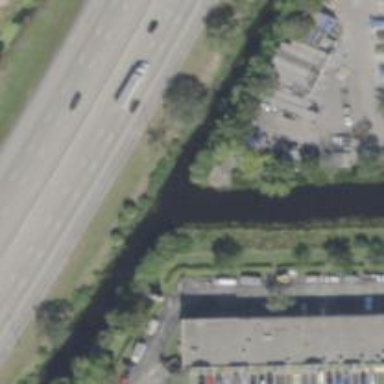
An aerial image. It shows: Canal.